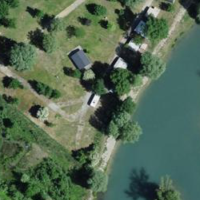
EUNIS habitat code: 24
Species observed at this site:
Lathyrus vernus
Dendrocopos major
Lysandra coridon
Plantago major